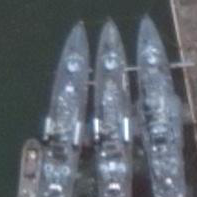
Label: combat